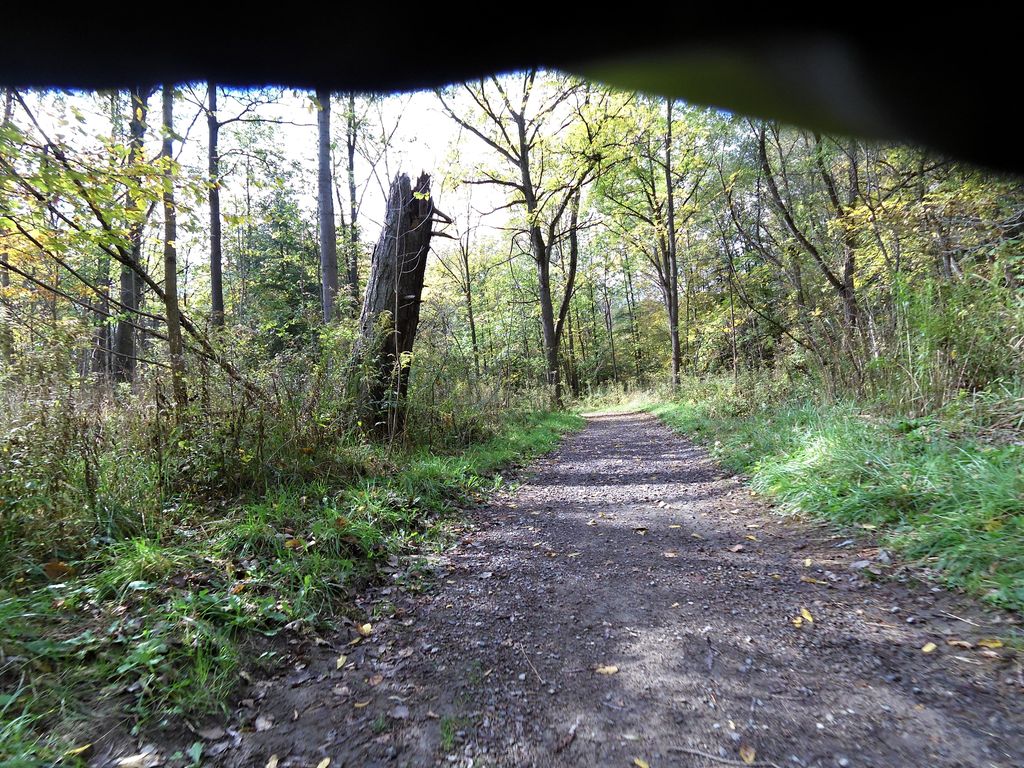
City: hamilton